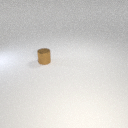
small brown metal cylinder